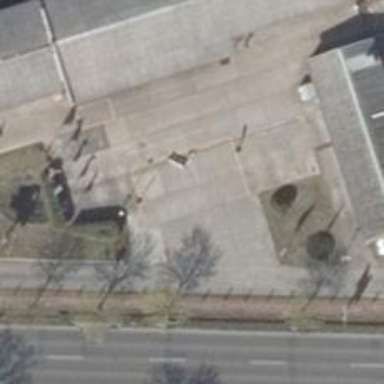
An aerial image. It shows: Car repair shop.